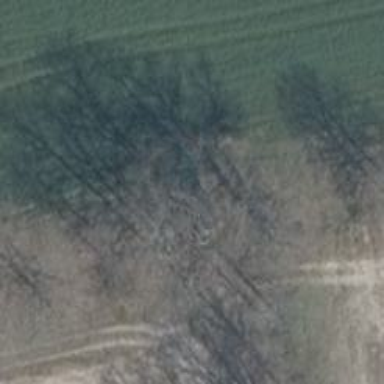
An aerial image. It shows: Row of trees in natural setting.